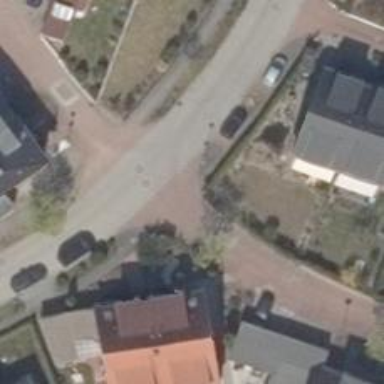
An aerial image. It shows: Traffic calming table.